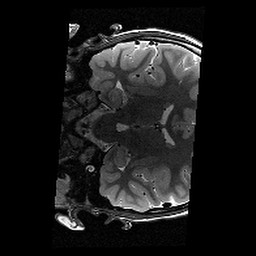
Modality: T2w
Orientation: coronal
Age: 11
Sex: male
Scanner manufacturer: siemens
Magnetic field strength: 3 T
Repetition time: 9.23 s
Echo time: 0.067 s